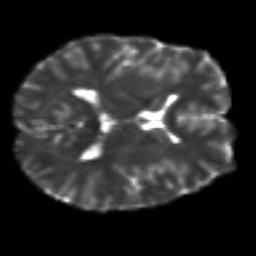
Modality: T2w
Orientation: axial
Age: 26
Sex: female
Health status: healthy
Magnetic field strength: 3 T
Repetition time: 8.4 s
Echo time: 0.0926 s